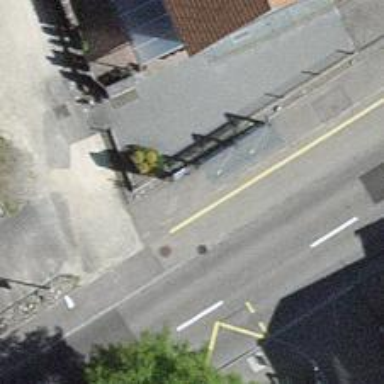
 serving as platform for public transportation."